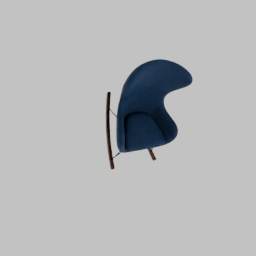
Label: furniture